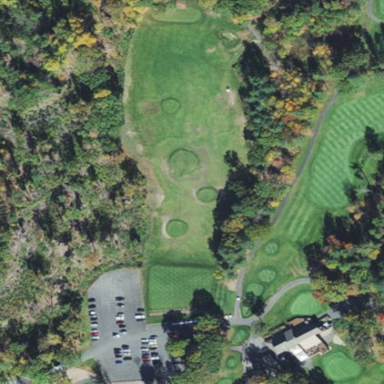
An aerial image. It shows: Grassy area designated as golf fairway.